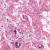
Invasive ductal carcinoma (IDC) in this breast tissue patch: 0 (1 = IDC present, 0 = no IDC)